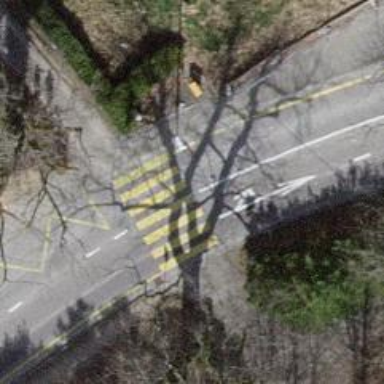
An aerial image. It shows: Zebra crossing for pedestrians.